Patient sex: M
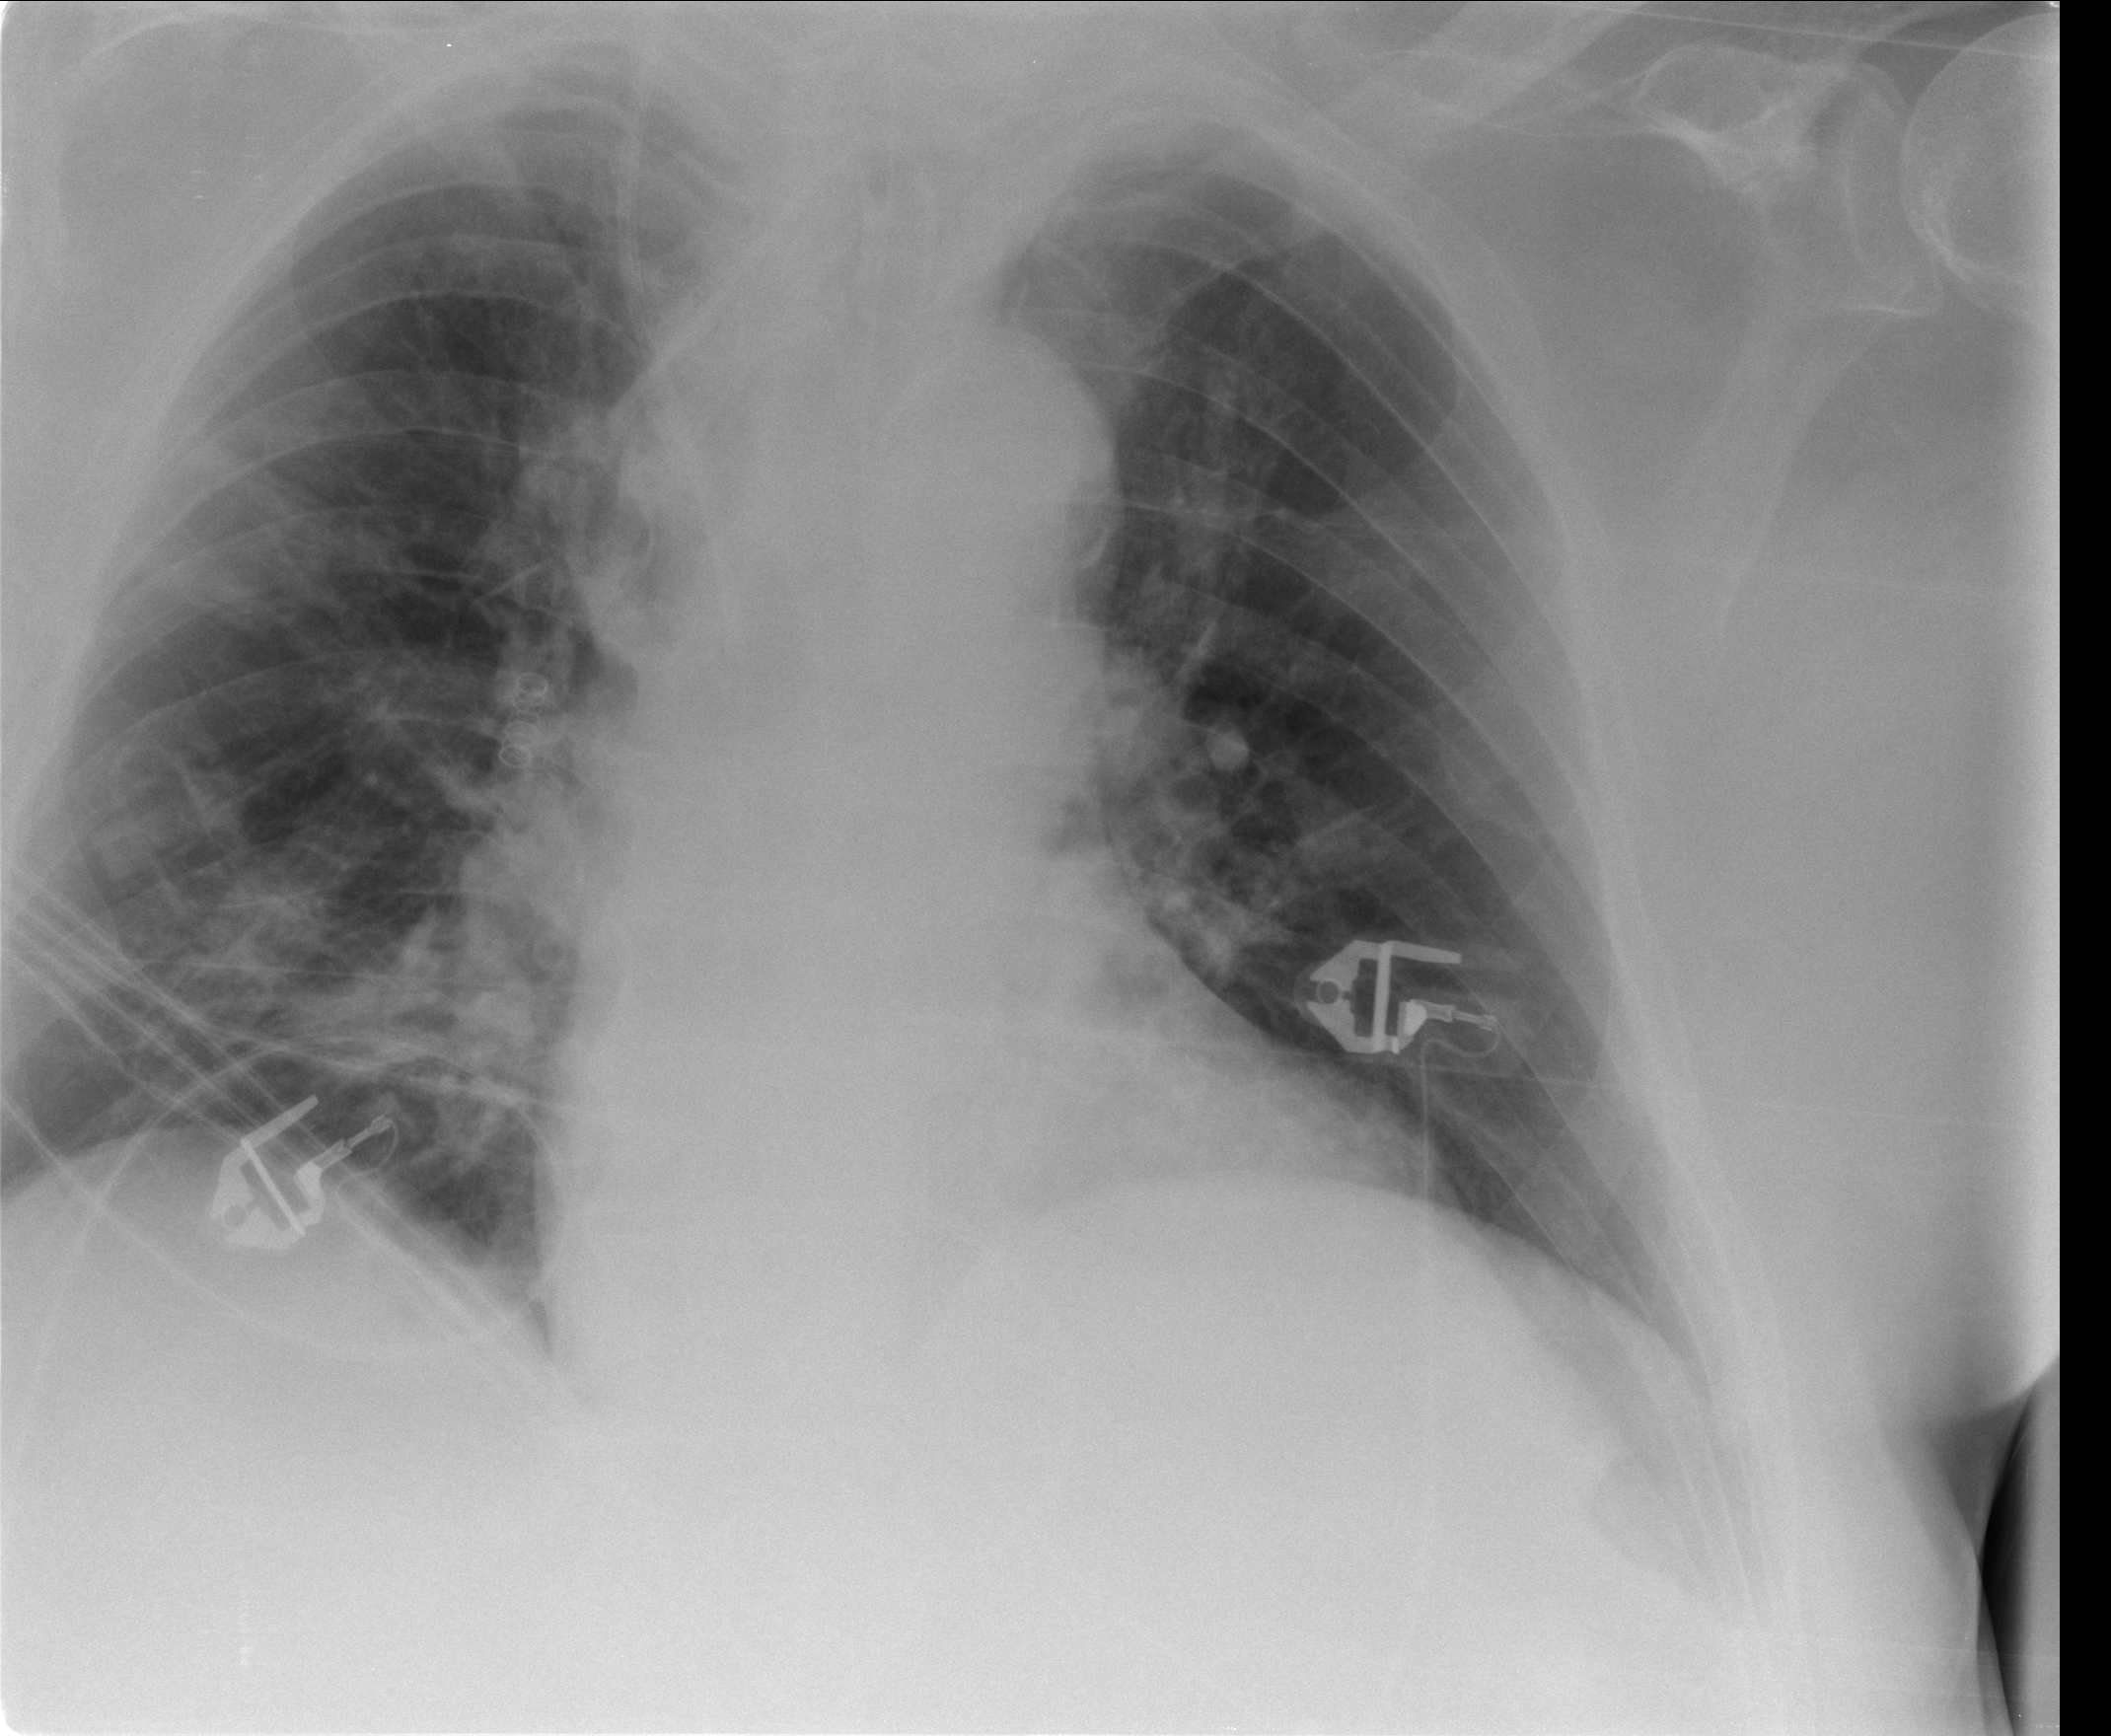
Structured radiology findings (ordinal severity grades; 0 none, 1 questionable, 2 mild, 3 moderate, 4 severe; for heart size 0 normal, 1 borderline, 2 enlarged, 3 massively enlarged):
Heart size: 1
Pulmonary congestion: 0
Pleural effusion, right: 0
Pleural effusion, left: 0
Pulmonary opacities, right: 2
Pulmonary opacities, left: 0
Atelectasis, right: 1
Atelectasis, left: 1